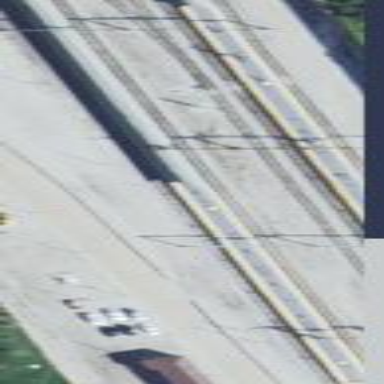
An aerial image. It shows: Platform for public transport with shelter. The platform is for railway use.